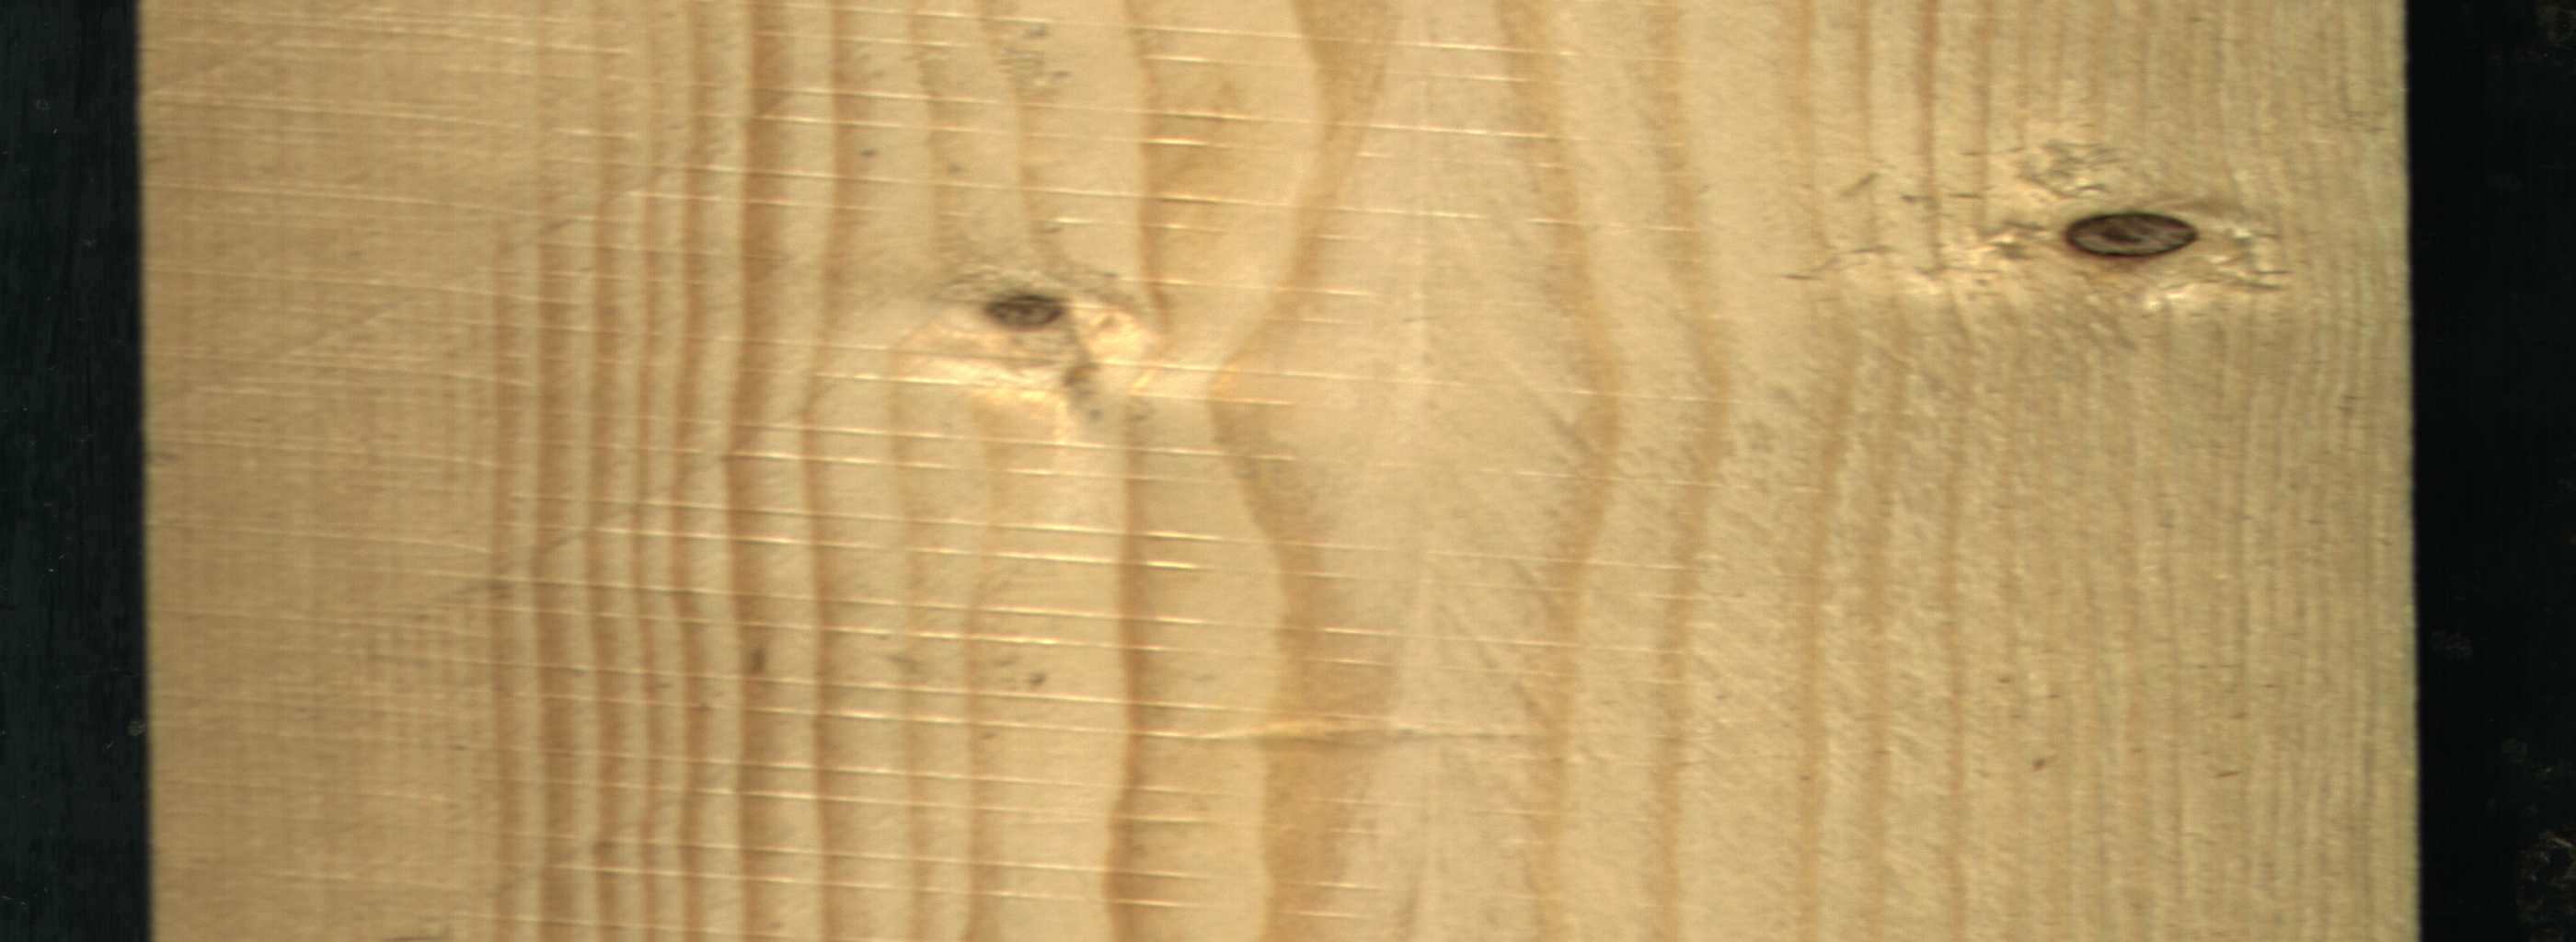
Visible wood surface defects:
Dead_Knot
Live_Knot